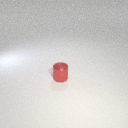
small red metal cylinder